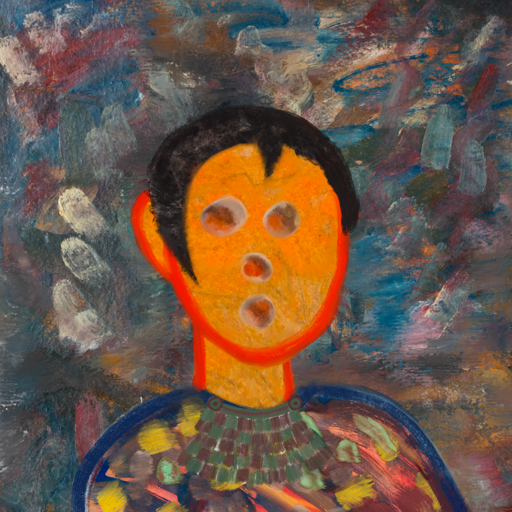
Background: Boggyland, Head And Neck Front: Sisters, Face Front: Rupkatha, Bust: Mother_And_Son_Mother, Hair Front: Roy_Bahadur, Head Accessory: Blank, Second Necklace: After_Raid, Necklace: Blank, Baby: Blank